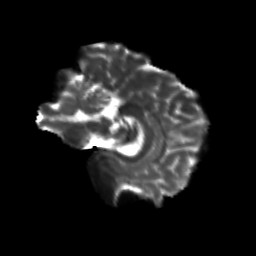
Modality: T2w
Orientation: sagittal
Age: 24
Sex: female
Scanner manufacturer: siemens
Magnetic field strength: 3 T
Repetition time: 3.5 s
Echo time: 0.113 s